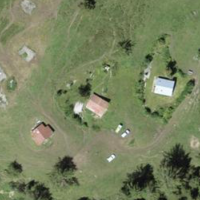
EUNIS habitat code: 26
Species observed at this site:
Sambucus racemosa